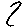
Label: house